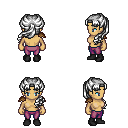
a pixel art fantasy rpg character, female body template, human, tanned skin, leather shoulder armor, magenta pants, white princess hairstyle, black shoes, four views (front, back, left, right), 2x2 character sprite sheet, small pixel art, hard edges, no anti-aliasing